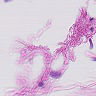
Metastatic tissue present: no